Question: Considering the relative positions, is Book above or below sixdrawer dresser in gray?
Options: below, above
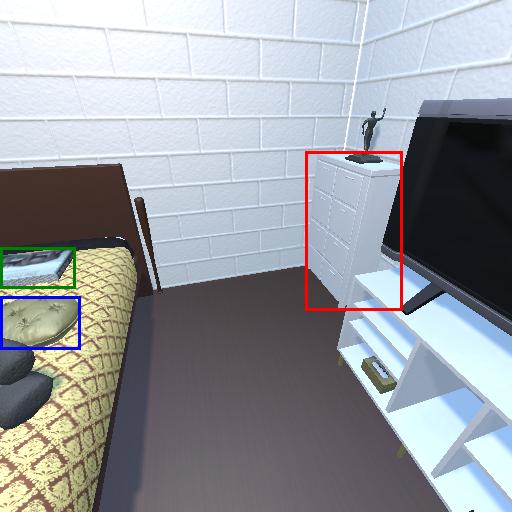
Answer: below